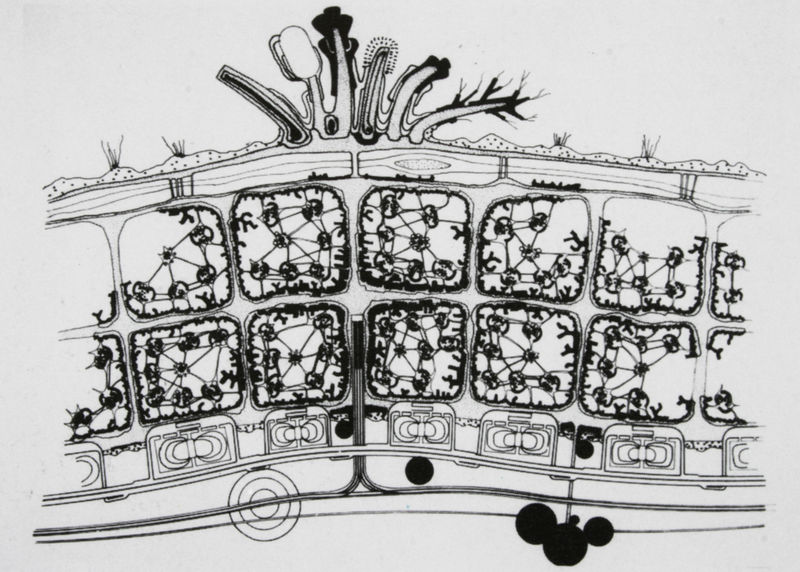
Titel: Linear-City, "Metamorphosen" naturmimetisches Stadtkonzept, Entwurfsskizze
Künstler: Kisho Kurokawa
Schlagwörter: skizze, zeichnung, grundriss